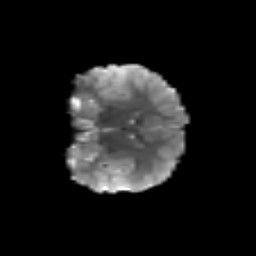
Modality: T2w
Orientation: coronal
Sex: female
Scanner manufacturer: siemens
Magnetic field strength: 3 T
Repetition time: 5 s
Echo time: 0.071 s